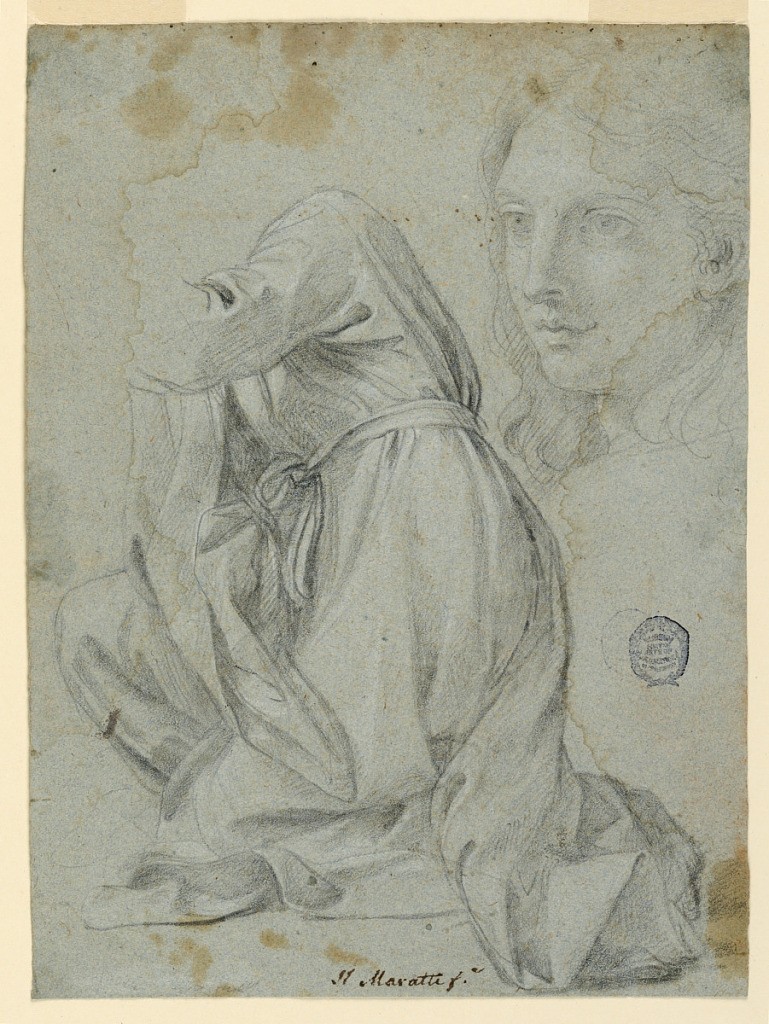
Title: Studies: The Cloth of a Kneeling Woman. The Head of a Young Woman
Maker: Carlo Maratti, Italian, 1625 - 1713
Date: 1650–1675
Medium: Black crayon with white heightening on rough blue paper
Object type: Drawing
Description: Vertical composition with a kneeling woman in the center and the head of a young woman at top right. No part of the body is shown unclothed. The body has a waist-belt and is turned toward the left and shown in profile. The left arm is raised. The head is above at right and is shown in three-quarter profile with long curly hair. Probably studies for a Magdalene.